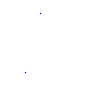
Particle: proton